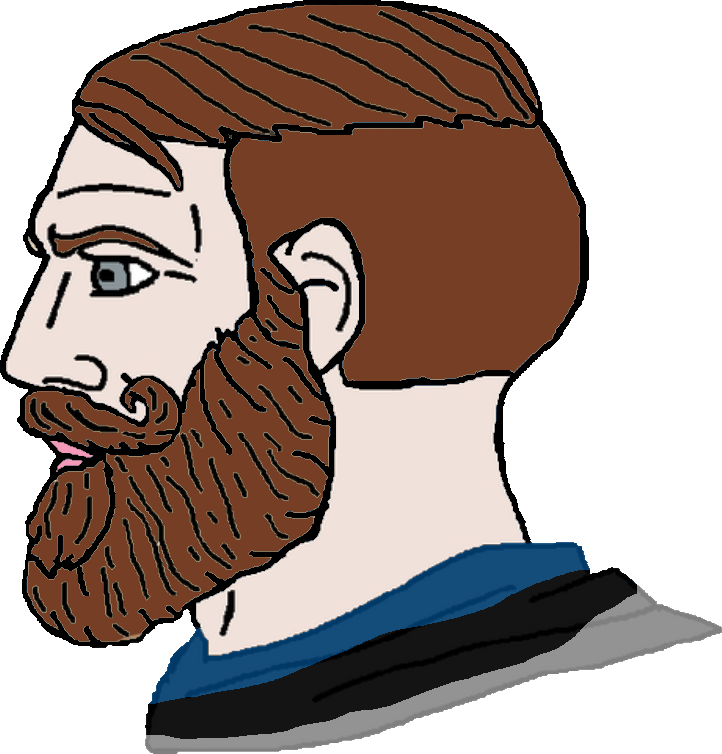
Label: 4_Yes_Chad